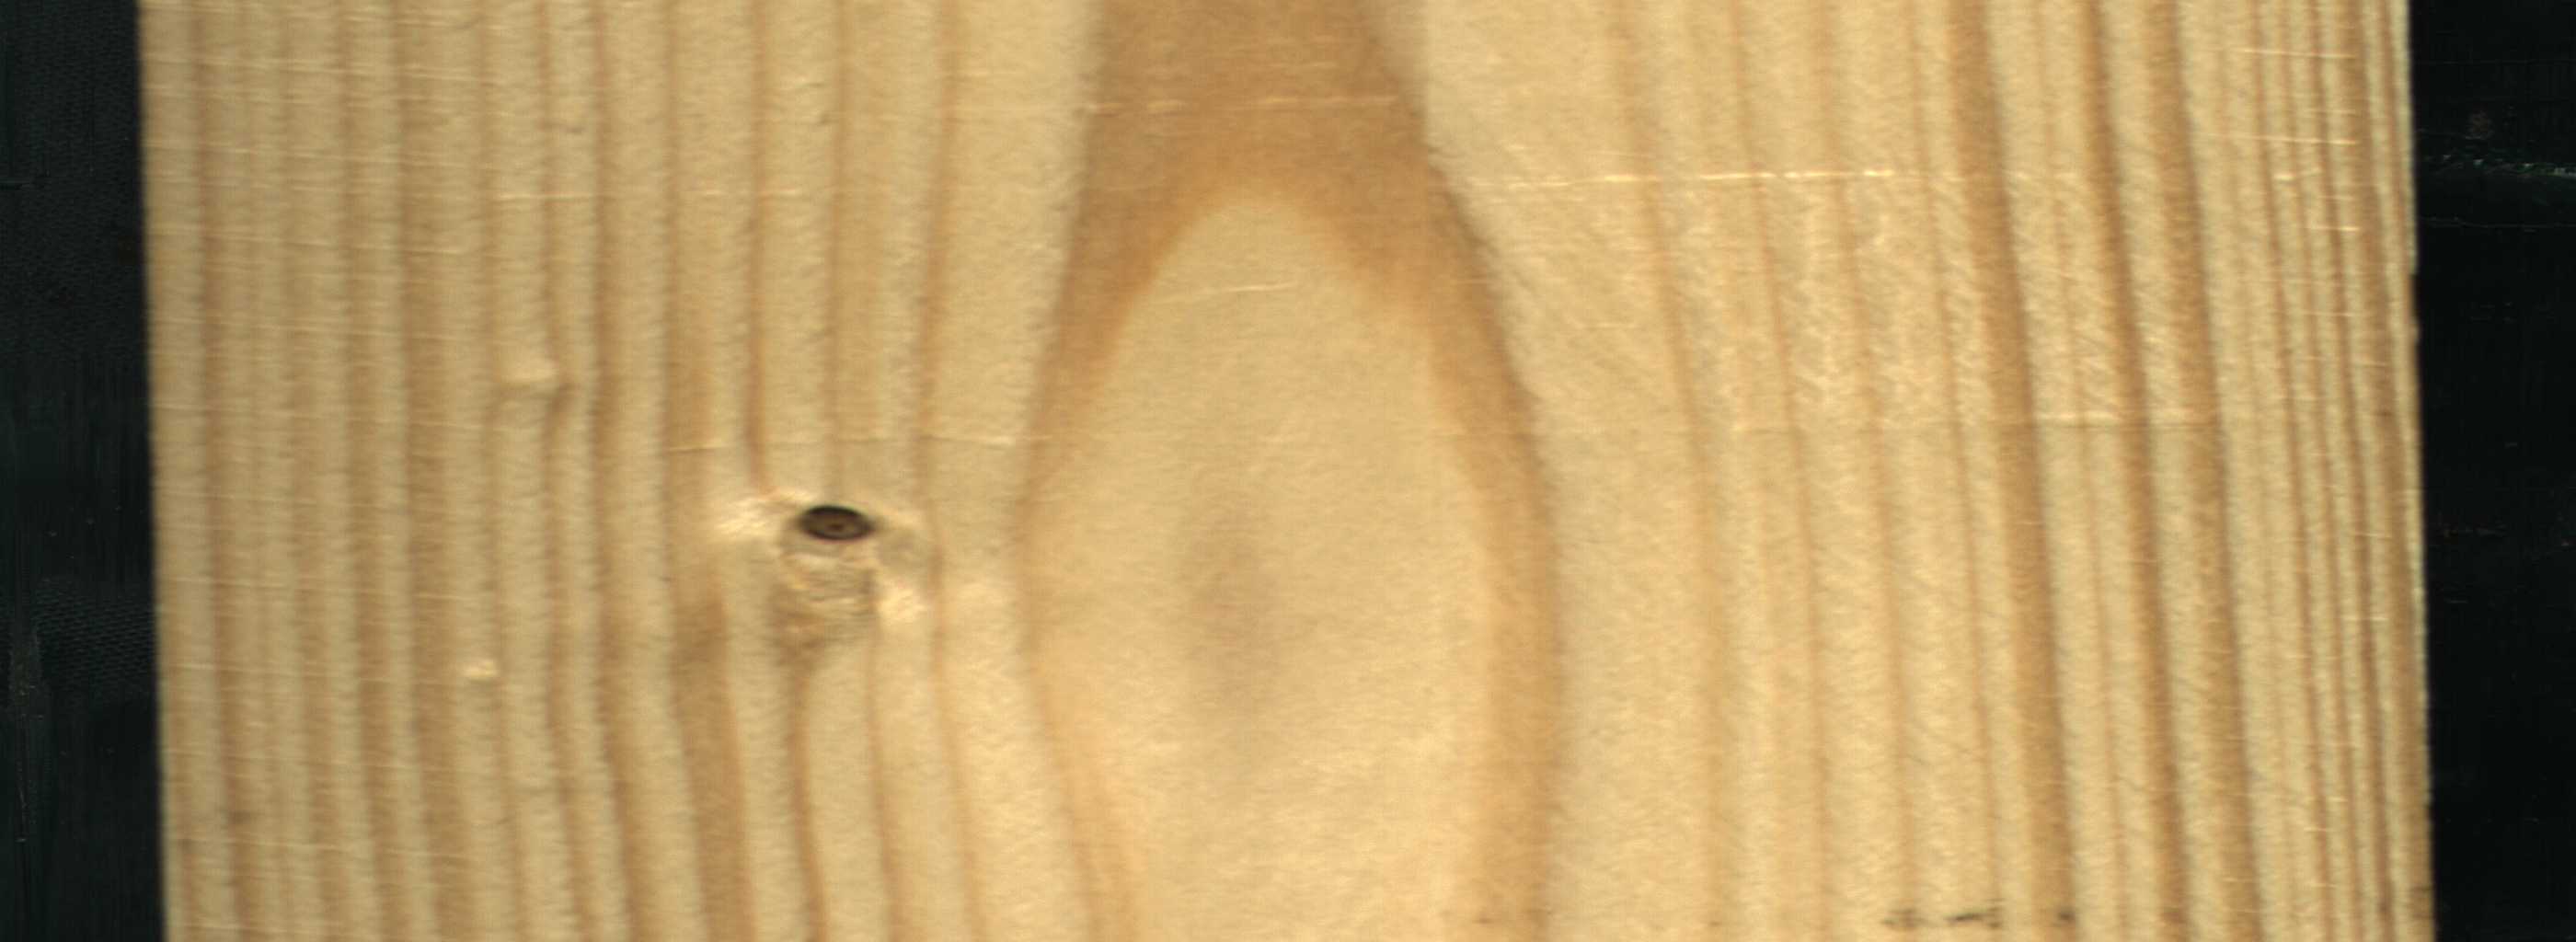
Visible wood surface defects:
Dead_Knot